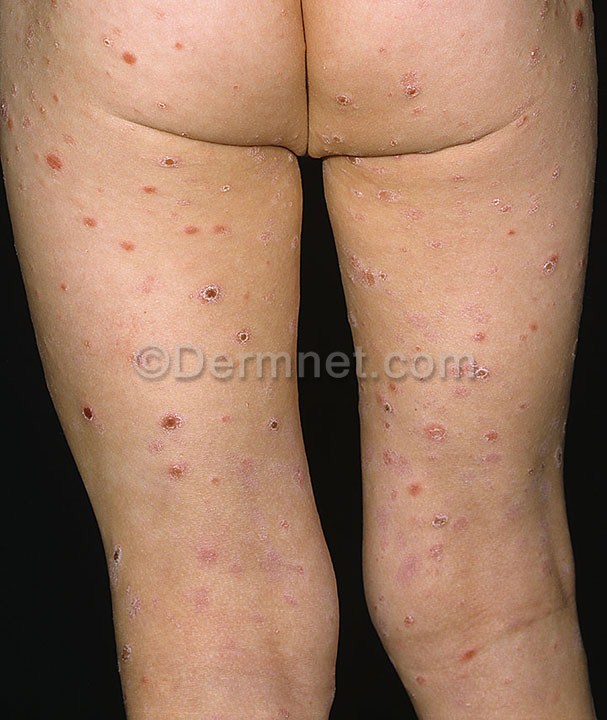
Disease: Psoriasis pictures Lichen Planus and related diseases